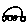
Label: car